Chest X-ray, PA view. Patient: 66 years old, sex M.
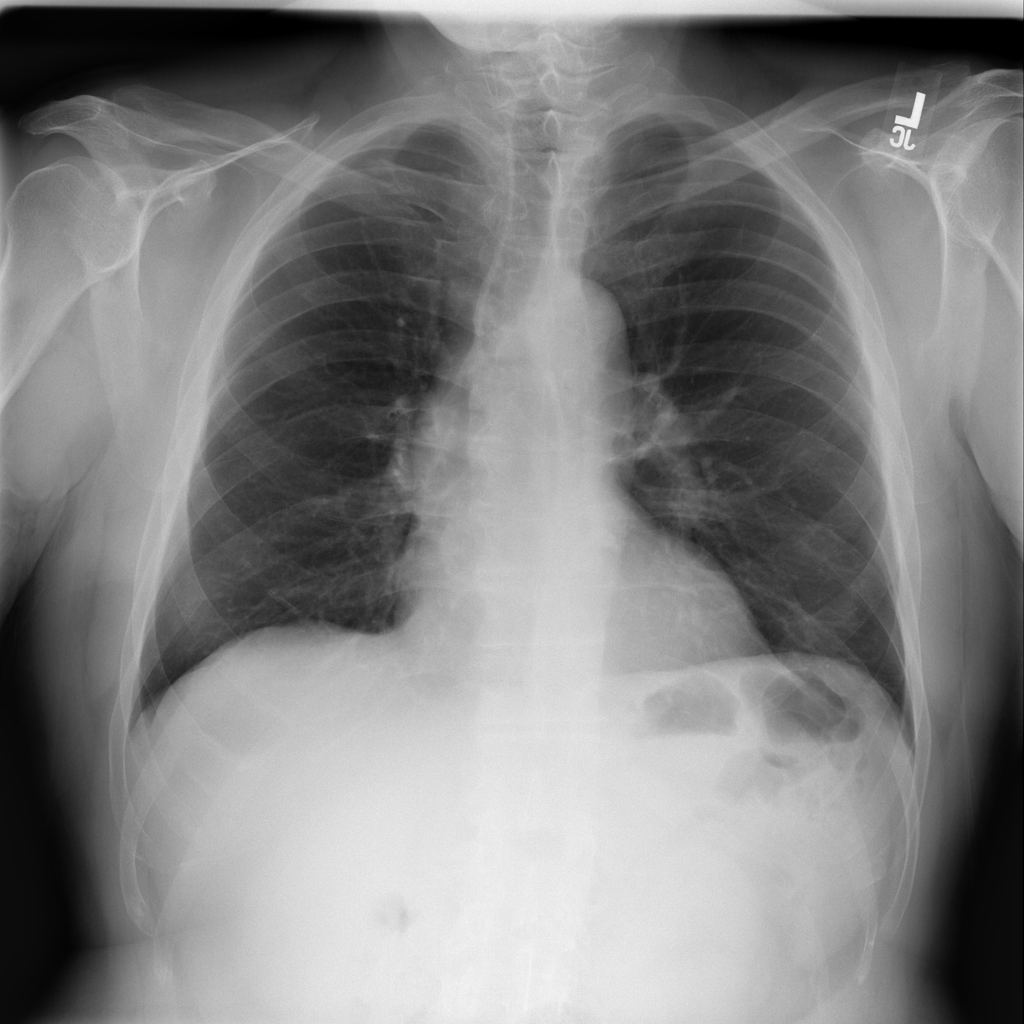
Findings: No Finding